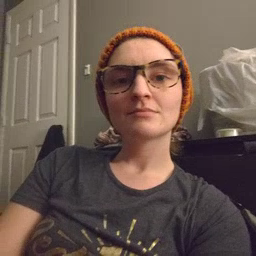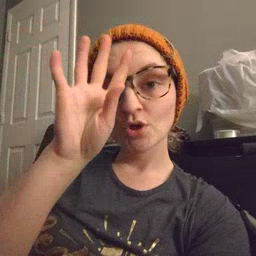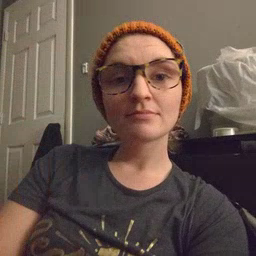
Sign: fireman